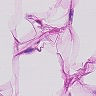
Metastatic tissue present: no